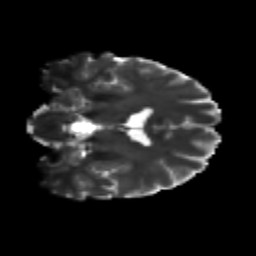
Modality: T2w
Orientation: coronal
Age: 29
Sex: male
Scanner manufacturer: siemens
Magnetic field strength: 3 T
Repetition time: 3.5 s
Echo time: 0.113 s